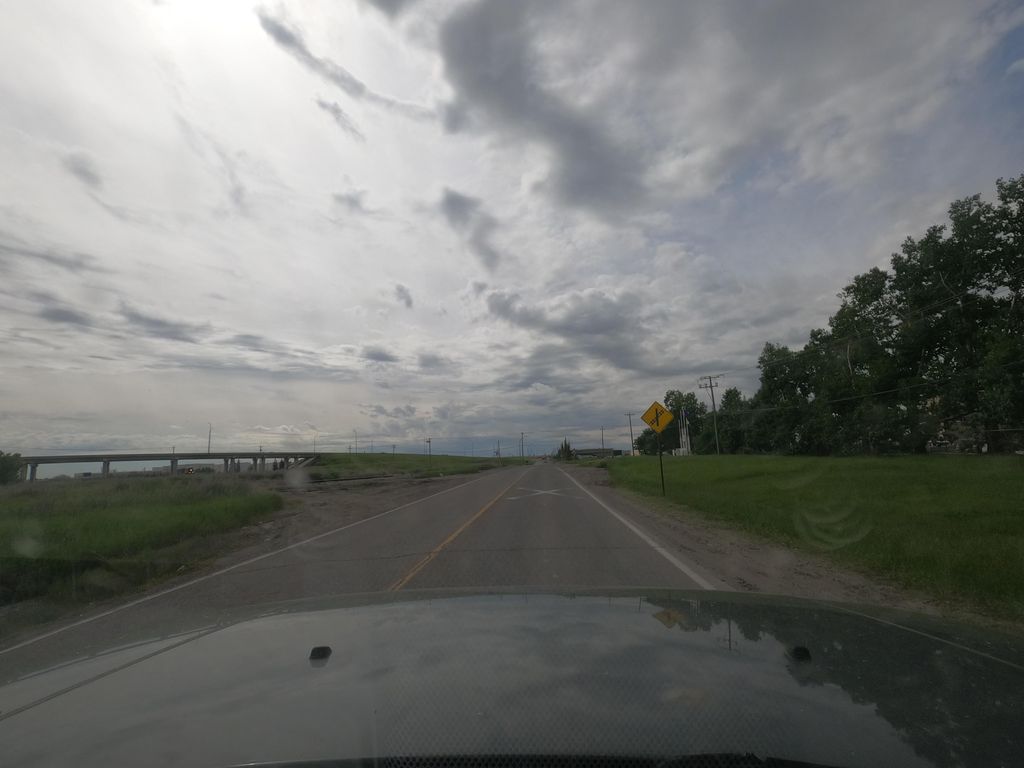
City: calgary